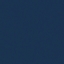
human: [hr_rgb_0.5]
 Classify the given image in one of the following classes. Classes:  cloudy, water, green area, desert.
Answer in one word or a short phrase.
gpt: water